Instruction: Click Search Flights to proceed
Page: home
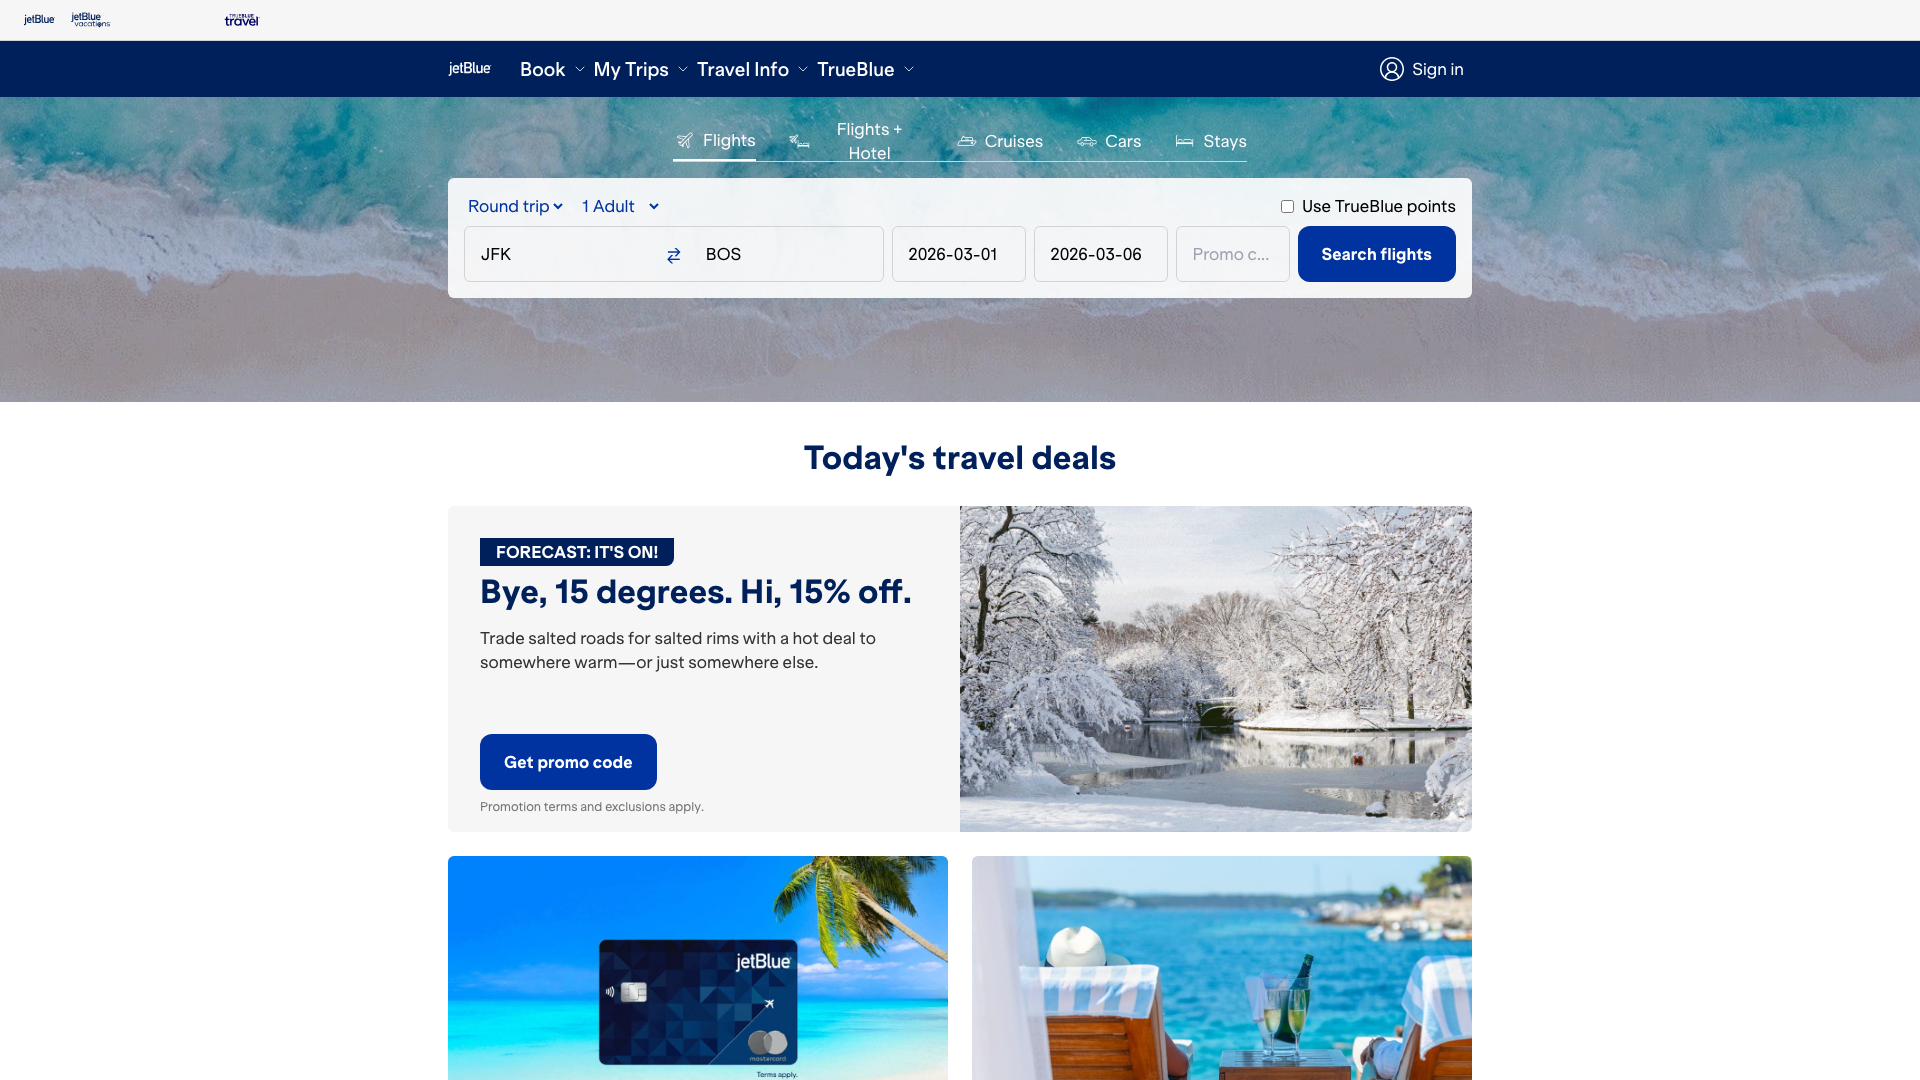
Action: click